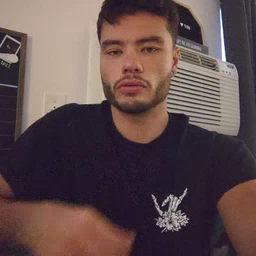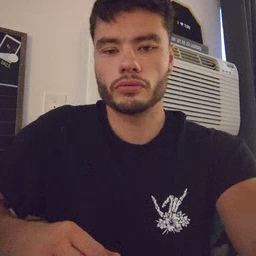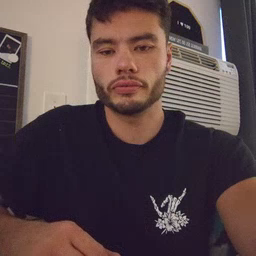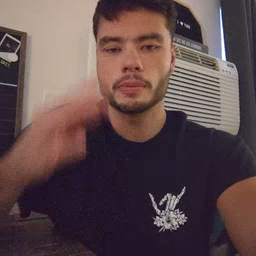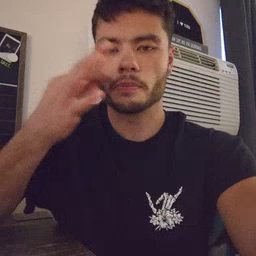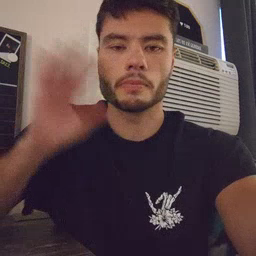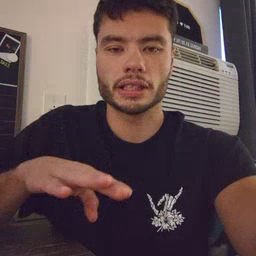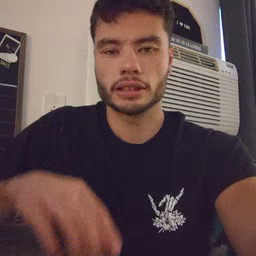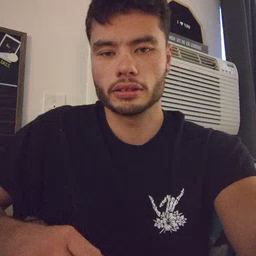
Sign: bee